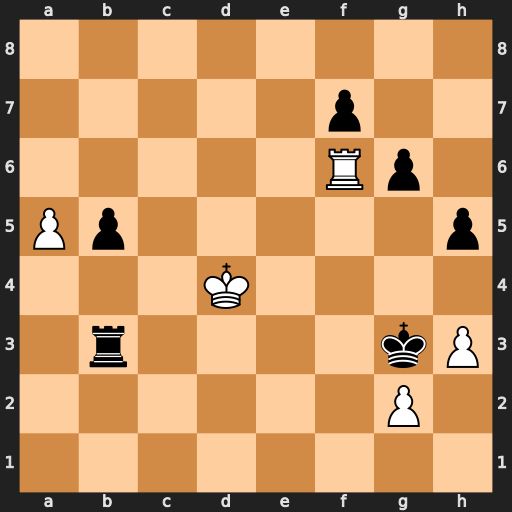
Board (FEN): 8/5p2/5Rp1/Pp5p/3K4/1r4kP/6P1/8
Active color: w
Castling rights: -
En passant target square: -
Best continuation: Rf3+ Rxf3 gxf3